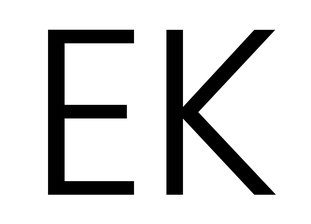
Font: Poppins-Light